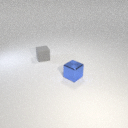
small blue metal cube in front of small gray rubber cube